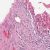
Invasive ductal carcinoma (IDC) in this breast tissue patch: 0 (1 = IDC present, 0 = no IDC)